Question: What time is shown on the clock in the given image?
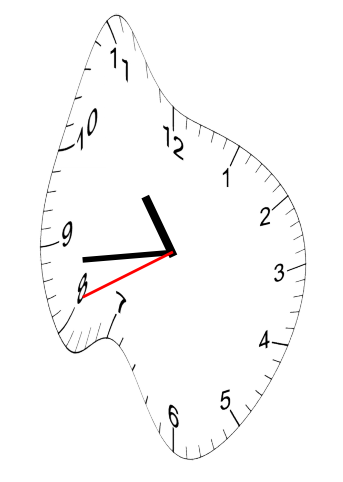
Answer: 10:43:41